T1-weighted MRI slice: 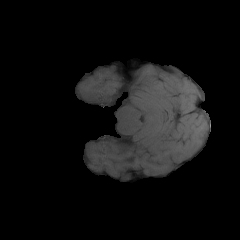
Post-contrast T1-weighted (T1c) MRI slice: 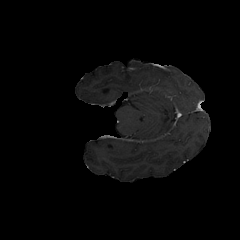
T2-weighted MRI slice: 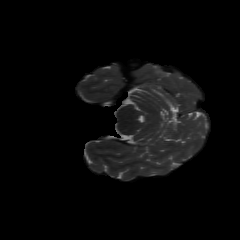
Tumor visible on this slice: yes